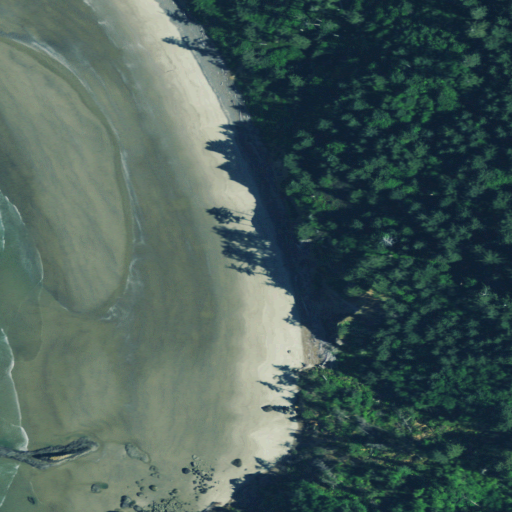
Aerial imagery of beach in Oregon named Indian Beach containing open water, evergreen forest, herbaceous wetlands, barren land, and mixed forest